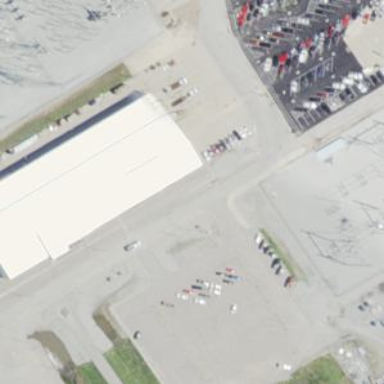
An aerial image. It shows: Industrial building.